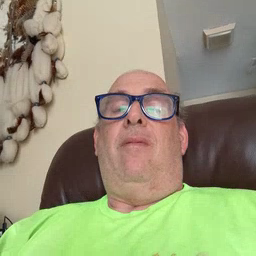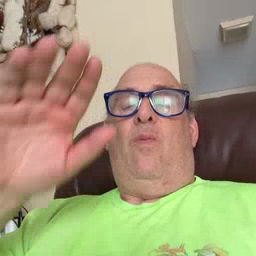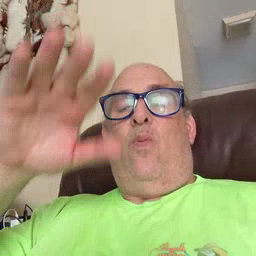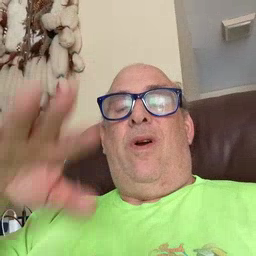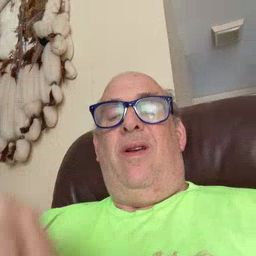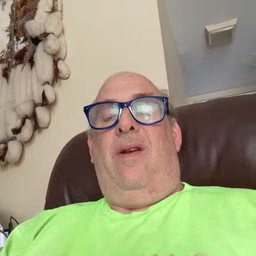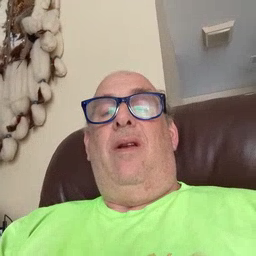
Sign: rain